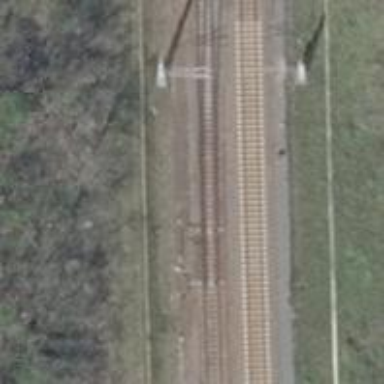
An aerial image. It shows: Railway signal.